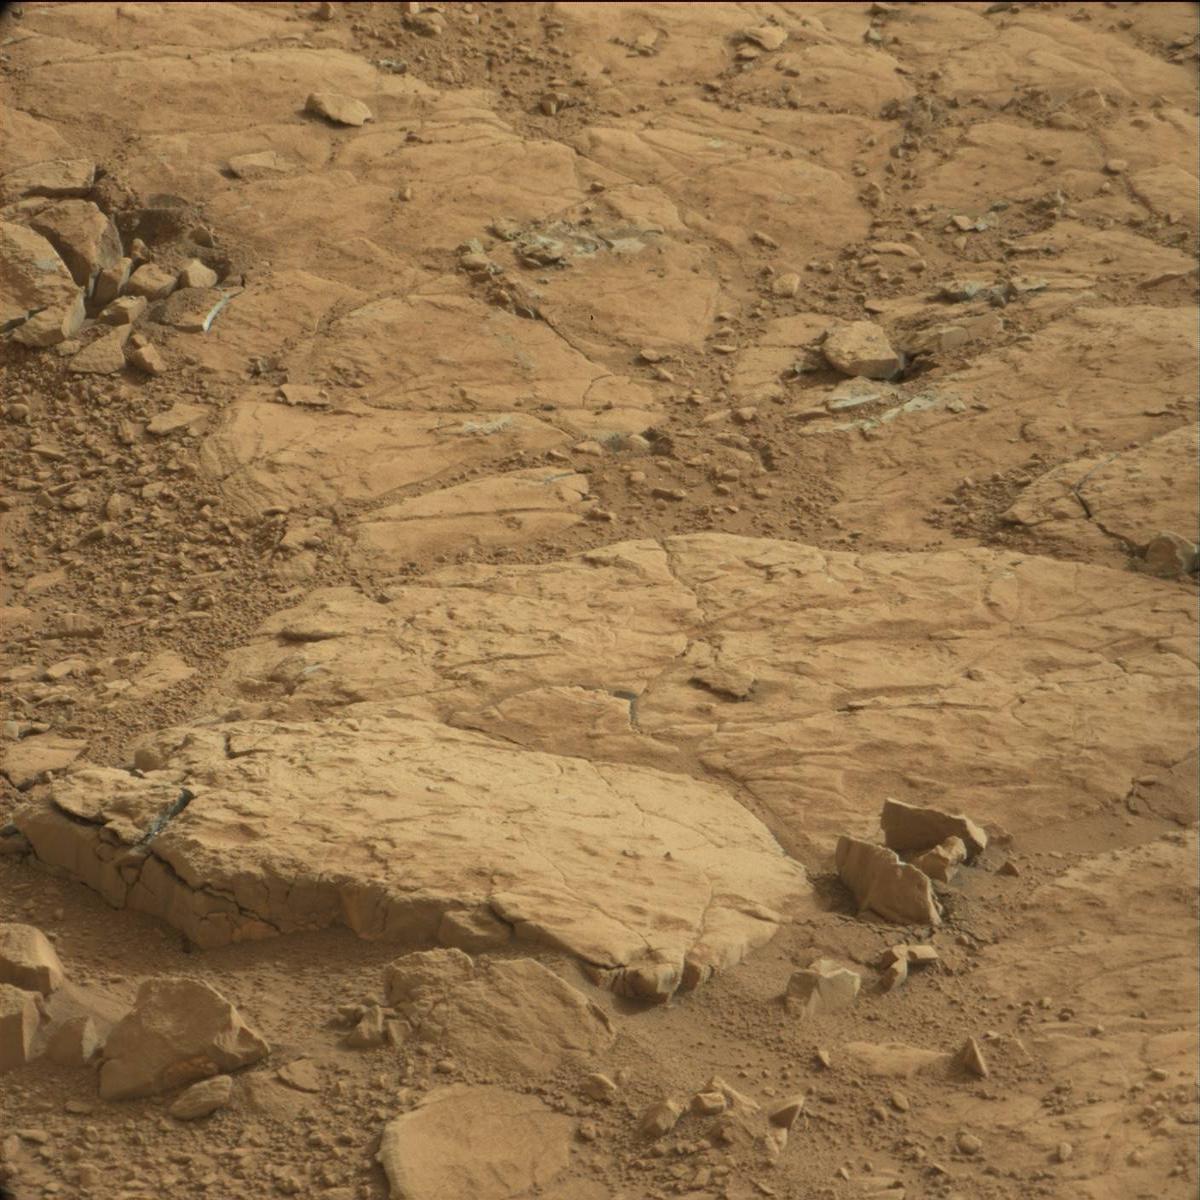
Terrain classes present: Bedrock, Rock, Sand / Soil